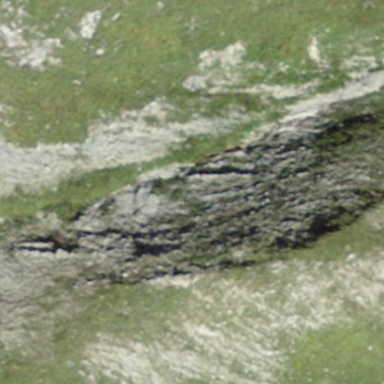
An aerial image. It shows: Natural scree.